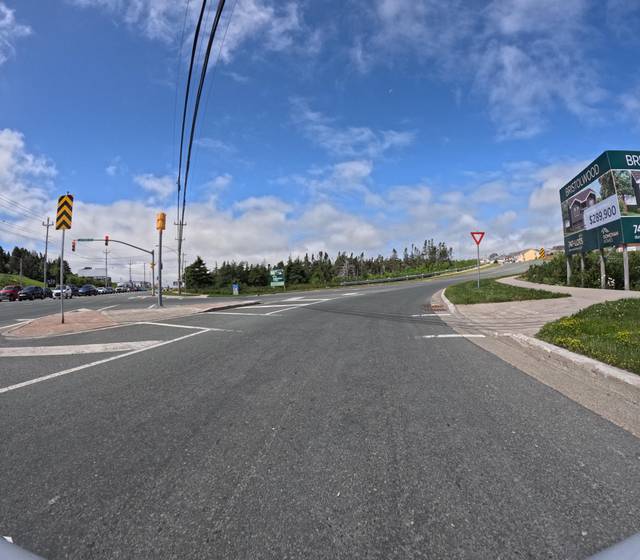
Region: Canada
Coordinates: 47.548, -52.785